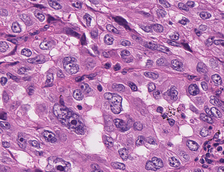
Tumor epithelial tissue: yes
Tumor-associated stroma tissue: yes
Normal tissue: no